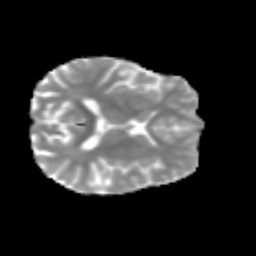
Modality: MD
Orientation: axial
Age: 22
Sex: female
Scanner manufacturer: siemens
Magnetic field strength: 3 T
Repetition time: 2.3 s
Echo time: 0.085 s